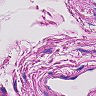
Metastatic tissue present: no